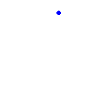
Particle: proton